Field crop: maize
Growth stage: 2
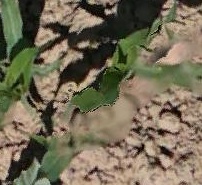
Species: maize